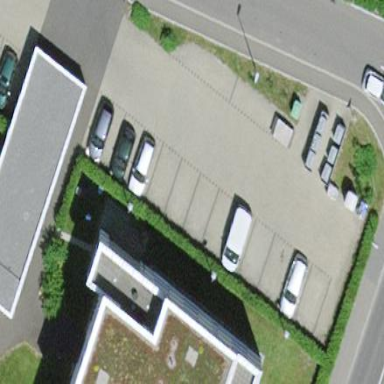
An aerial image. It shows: Parking area.